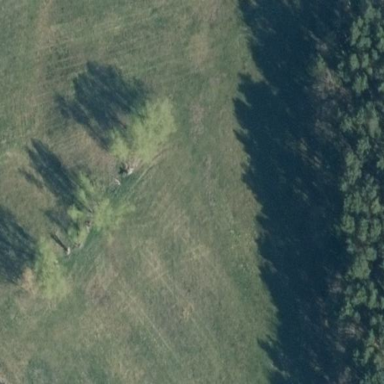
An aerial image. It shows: Forest area.